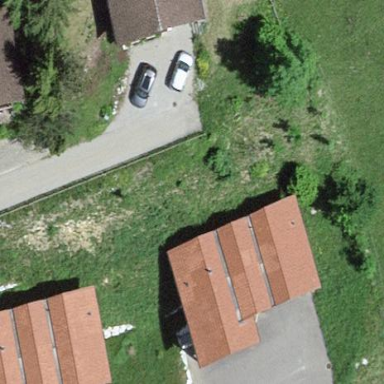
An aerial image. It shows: Simple and straightforward house.